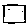
Label: square